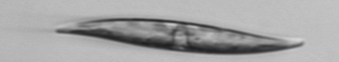
Label: Pleurosigma